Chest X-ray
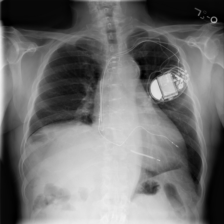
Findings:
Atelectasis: negative
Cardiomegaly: negative
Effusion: negative
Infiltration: negative
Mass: negative
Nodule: negative
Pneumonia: negative
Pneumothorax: negative
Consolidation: negative
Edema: negative
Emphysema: negative
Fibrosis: negative
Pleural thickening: negative
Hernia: negative